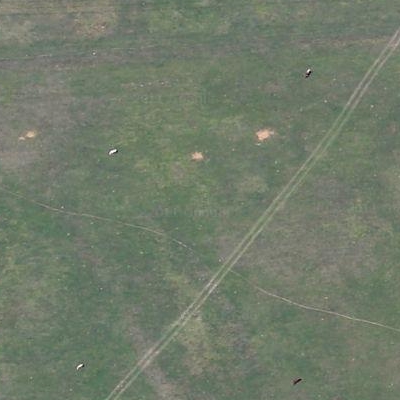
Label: aGrass